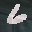
Label: 6